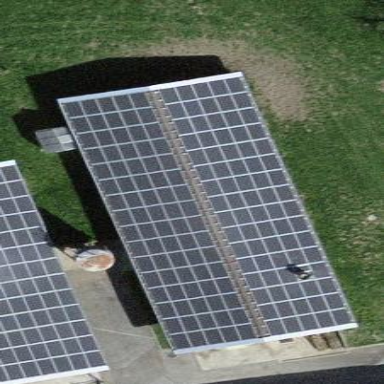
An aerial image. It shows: Solar power generator using photovoltaic panels.